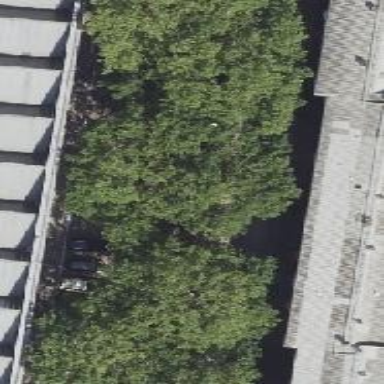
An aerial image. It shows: Deciduous broadleaved tree.